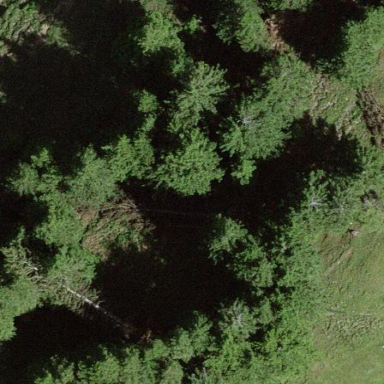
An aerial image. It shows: Forest with needle-leaved trees.